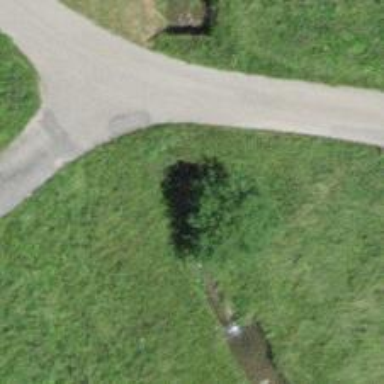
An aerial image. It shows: Culvert tunnel.